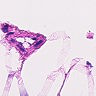
Metastatic tissue present: no